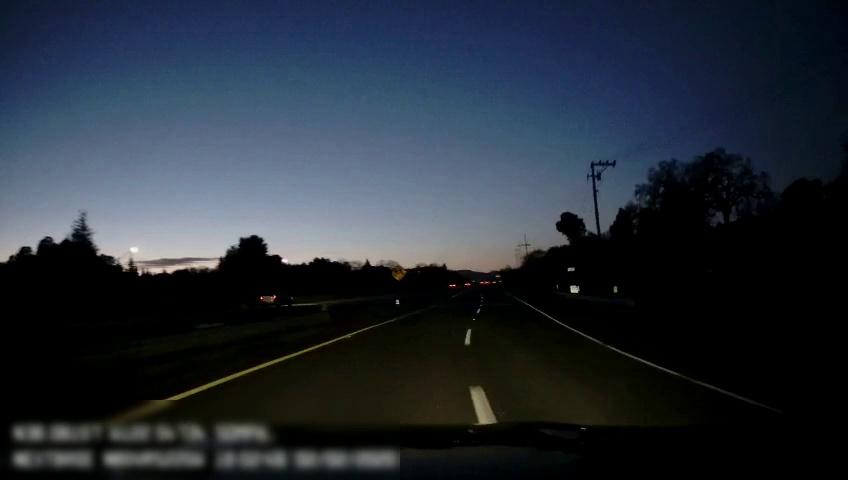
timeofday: Dusk/Dawn/Twilight
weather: Other
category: Drivable Space
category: Drivable Space
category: Vehicles | SUV
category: Lanes | Alternate Lane
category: Lanes | Alternate Lane
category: Lanes | Alternate Lane
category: Traffic | Signs